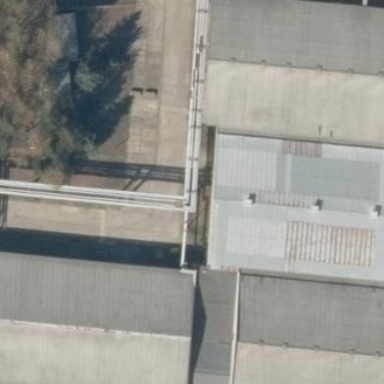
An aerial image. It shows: Industrial building.